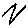
Label: zigzag